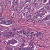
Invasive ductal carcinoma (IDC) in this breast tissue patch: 1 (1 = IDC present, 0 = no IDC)